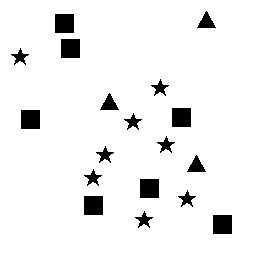
Squares: 7
Triangles: 3
Stars: 8
Total shapes: 18